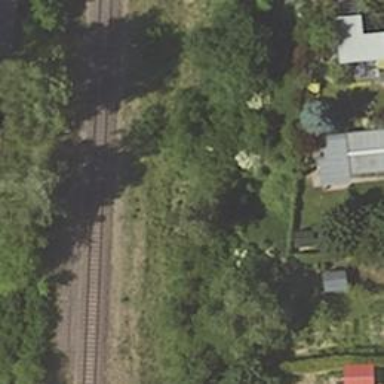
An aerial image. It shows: Abandoned railway.